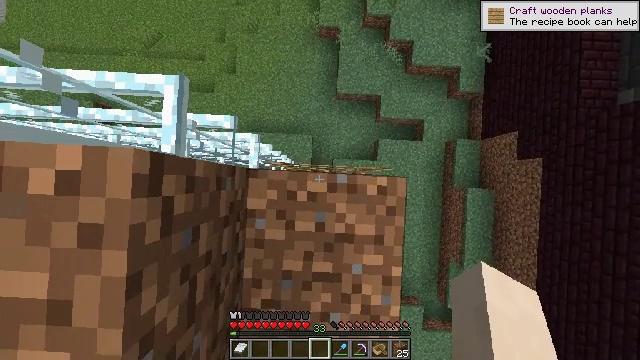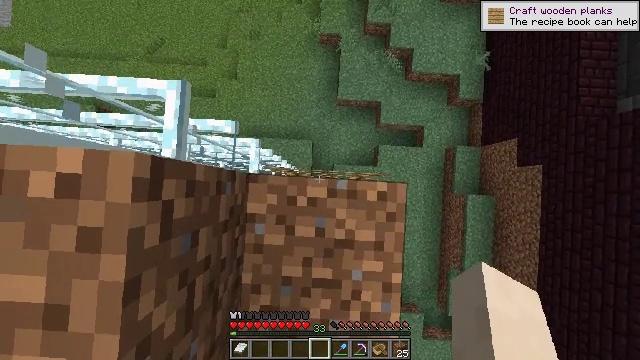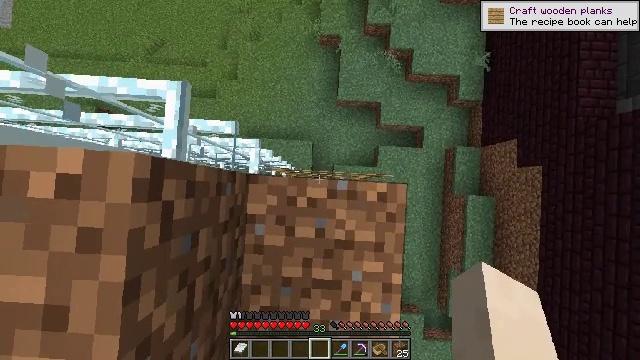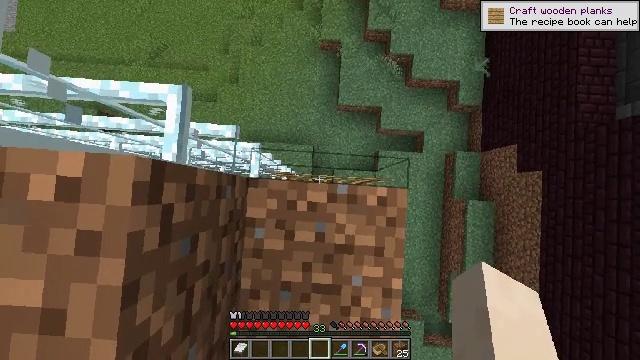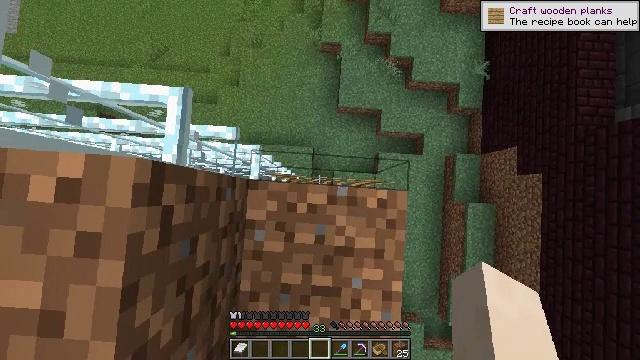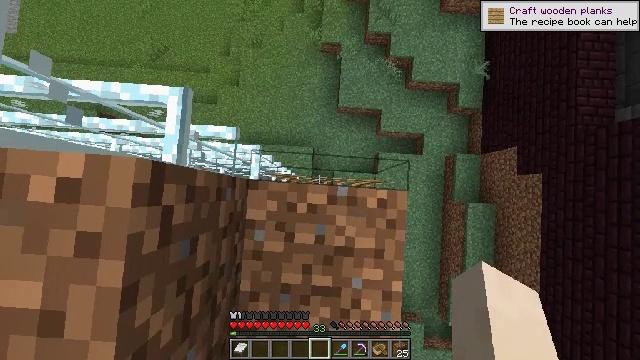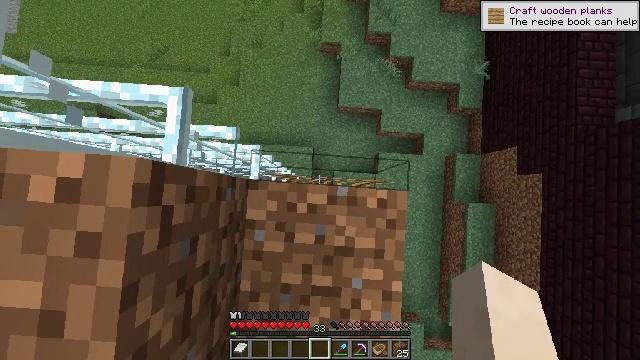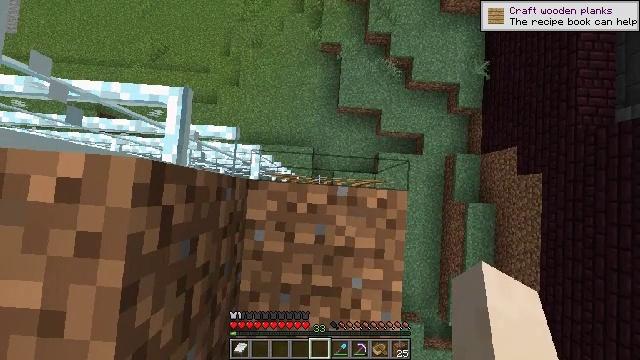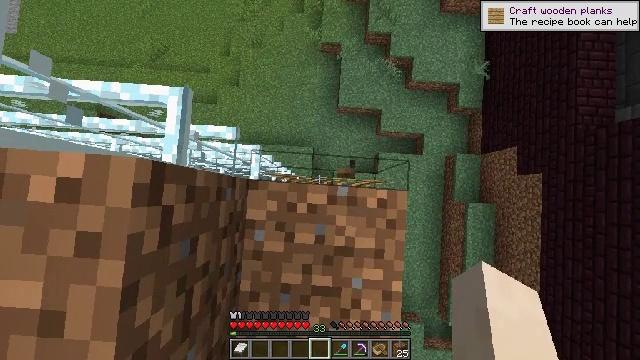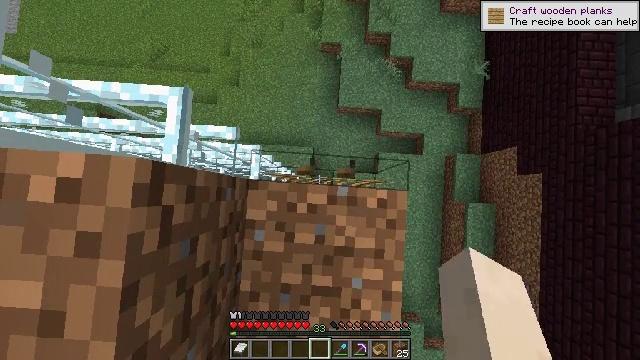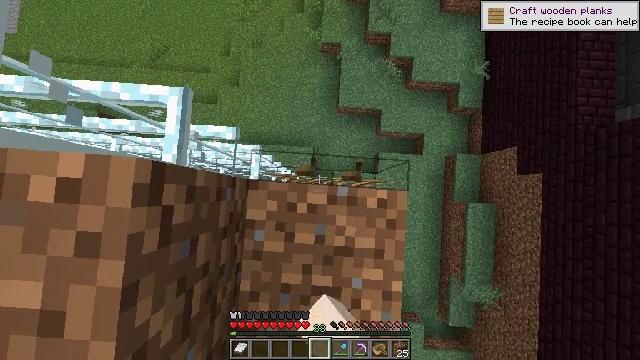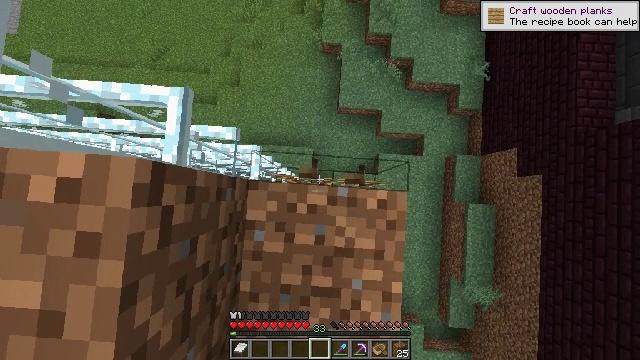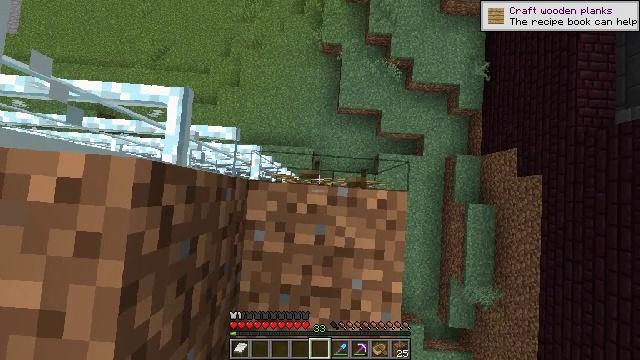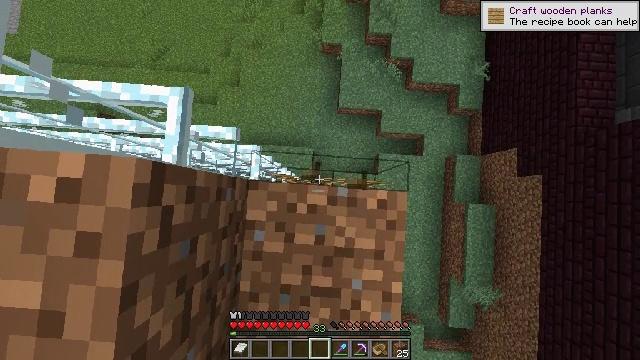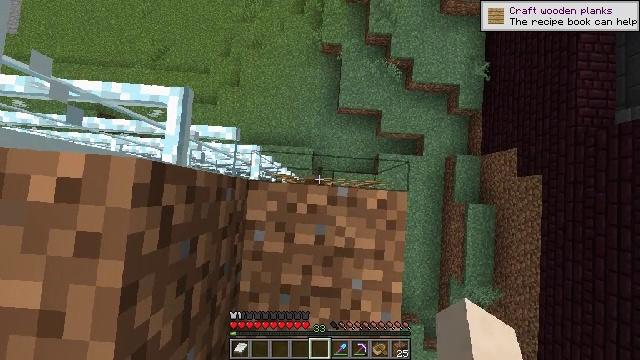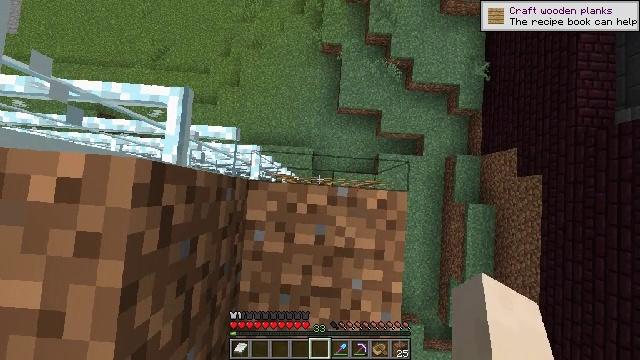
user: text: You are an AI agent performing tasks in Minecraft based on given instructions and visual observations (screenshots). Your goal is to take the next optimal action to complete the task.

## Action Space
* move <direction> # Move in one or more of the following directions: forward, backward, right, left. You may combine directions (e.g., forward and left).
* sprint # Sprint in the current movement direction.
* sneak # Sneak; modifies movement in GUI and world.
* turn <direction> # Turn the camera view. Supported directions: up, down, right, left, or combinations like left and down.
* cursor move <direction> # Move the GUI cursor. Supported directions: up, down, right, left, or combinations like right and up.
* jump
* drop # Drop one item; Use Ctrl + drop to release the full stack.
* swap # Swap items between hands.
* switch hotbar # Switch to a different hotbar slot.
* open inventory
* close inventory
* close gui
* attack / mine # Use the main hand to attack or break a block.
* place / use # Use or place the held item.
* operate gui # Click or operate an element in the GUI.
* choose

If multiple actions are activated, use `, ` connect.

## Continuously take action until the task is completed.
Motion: motion action
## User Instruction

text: Remove the ladder from its position.
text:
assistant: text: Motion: turn up
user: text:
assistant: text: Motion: no_op
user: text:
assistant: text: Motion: no_op
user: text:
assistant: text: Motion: no_op
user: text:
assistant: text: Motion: no_op
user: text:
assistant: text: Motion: no_op
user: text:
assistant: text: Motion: no_op
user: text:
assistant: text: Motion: attack / mine
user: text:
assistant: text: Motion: attack / mine
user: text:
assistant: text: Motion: no_op
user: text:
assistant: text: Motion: no_op
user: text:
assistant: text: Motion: no_op
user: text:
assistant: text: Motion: no_op
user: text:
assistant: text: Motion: no_op
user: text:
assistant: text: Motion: no_op
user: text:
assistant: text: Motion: no_op
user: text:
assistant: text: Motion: no_op
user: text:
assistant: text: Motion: no_op
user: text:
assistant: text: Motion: attack / mine
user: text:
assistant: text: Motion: attack / mine
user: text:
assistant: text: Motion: attack / mine
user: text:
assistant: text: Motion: attack / mine
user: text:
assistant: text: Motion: attack / mine
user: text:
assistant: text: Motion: attack / mine
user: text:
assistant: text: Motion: attack / mine
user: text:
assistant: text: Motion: no_op
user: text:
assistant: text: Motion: no_op
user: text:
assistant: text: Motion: no_op
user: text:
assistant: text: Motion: no_op
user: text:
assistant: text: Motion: no_op